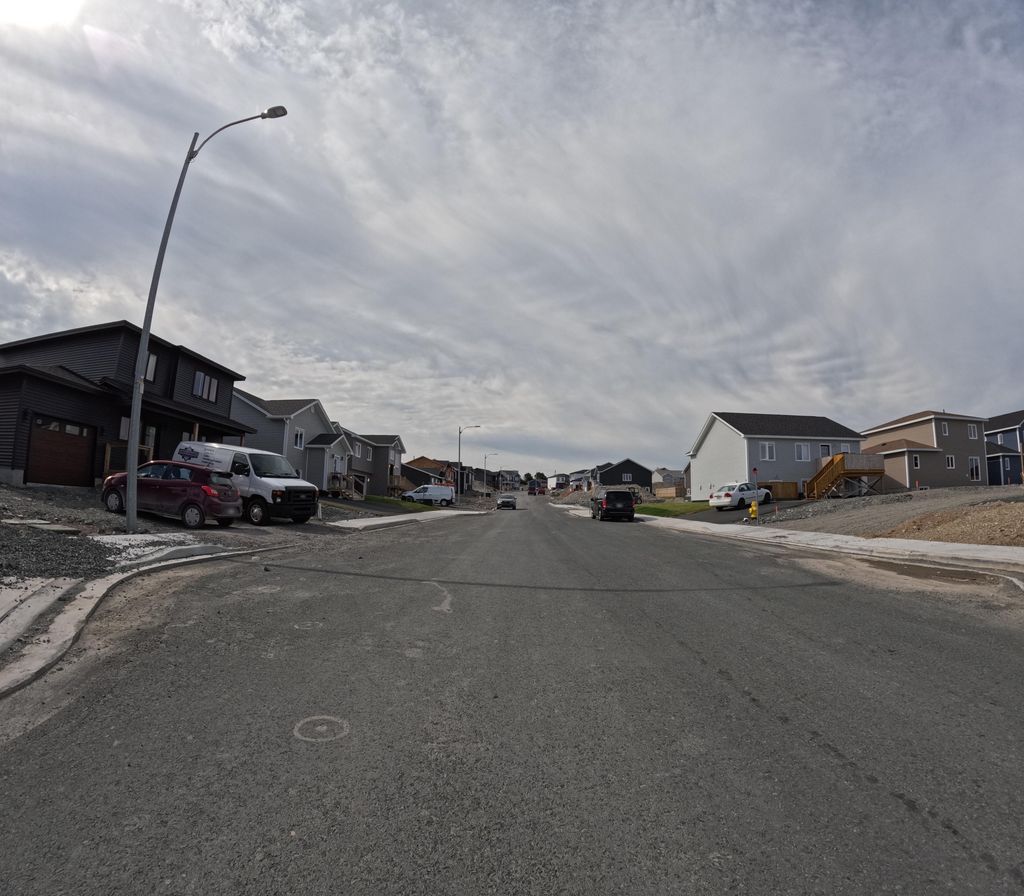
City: st_johns